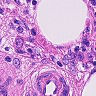
Metastatic tissue present: yes